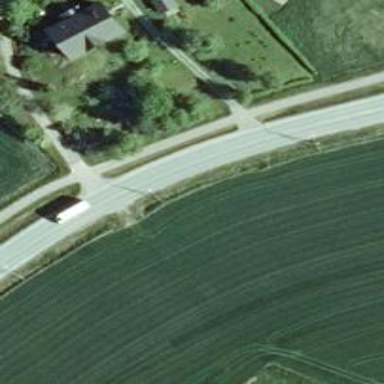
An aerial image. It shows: Asphalt cycleway.